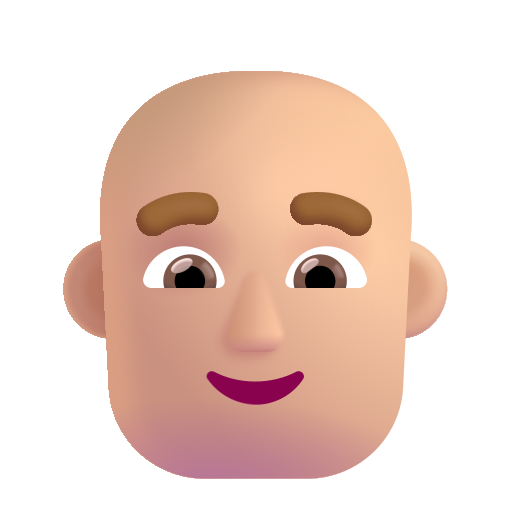
man bald color  light